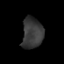
Tissue: prostate
Cell type: T cells
Senescence score: 0.3202
Nuclear area (px): 631
Mean DAPI intensity: 56.564